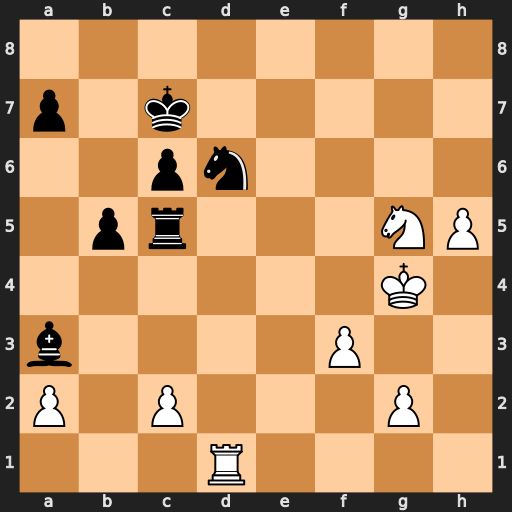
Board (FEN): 8/p1k5/2pn4/1pr3NP/6K1/b4P2/P1P3P1/3R4
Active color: w
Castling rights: -
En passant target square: -
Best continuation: Ne6+ Kd7 Nxc5+